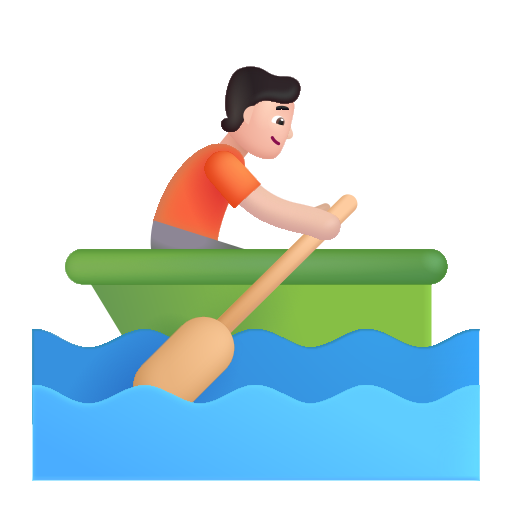
person rowing boat color light